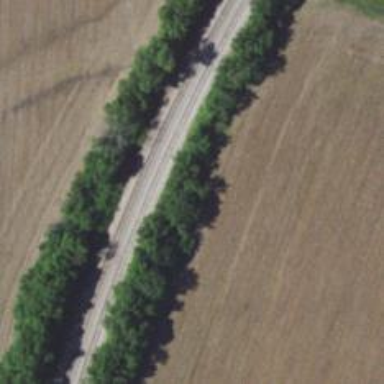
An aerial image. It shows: Railway siding for service.